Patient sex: M
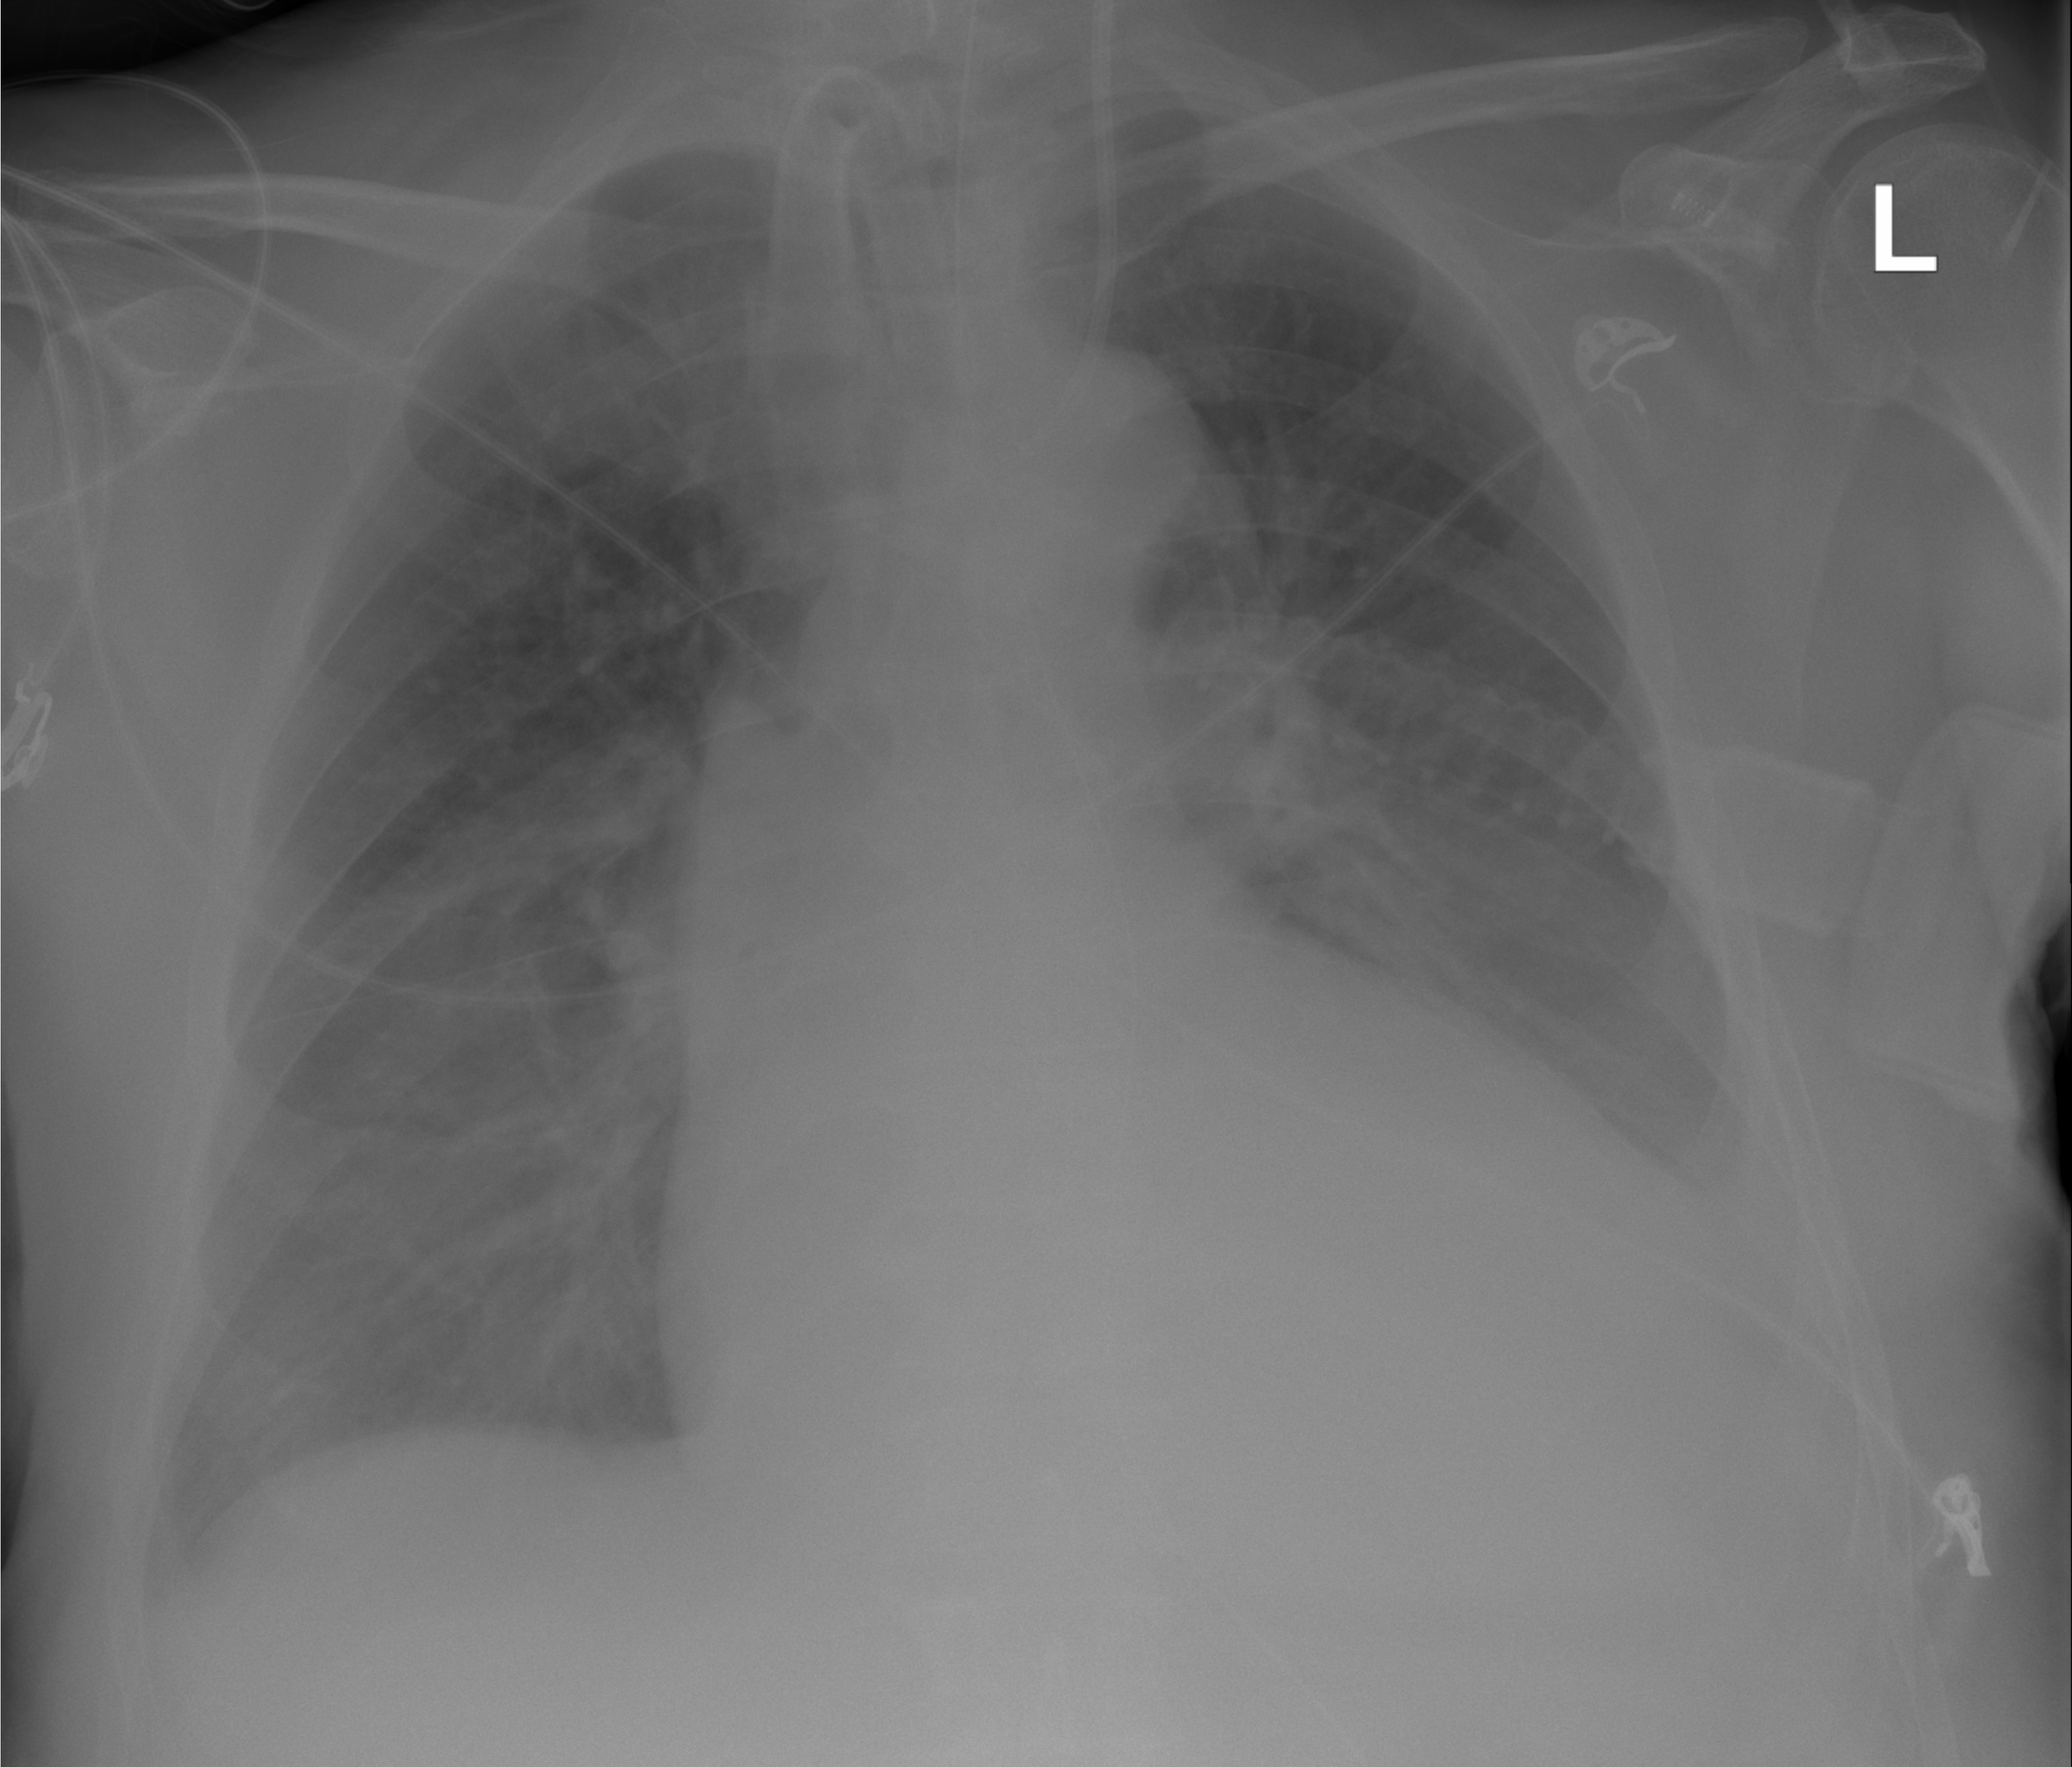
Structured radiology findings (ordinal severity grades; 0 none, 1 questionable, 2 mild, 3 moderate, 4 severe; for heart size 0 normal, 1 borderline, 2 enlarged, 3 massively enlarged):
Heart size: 2
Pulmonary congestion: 0
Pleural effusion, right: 2
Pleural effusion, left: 2
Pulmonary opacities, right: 2
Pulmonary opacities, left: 2
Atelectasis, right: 2
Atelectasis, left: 2